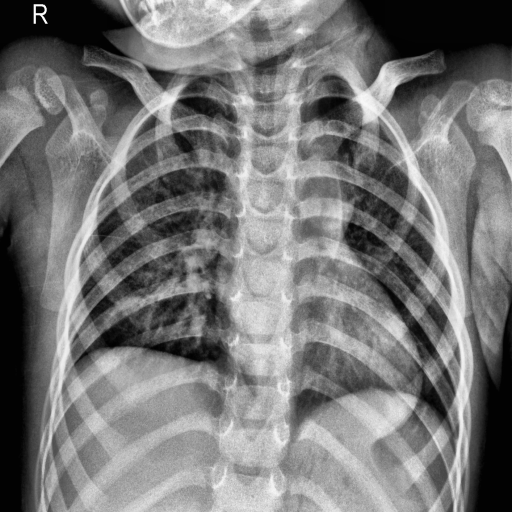
Finding: NORMAL